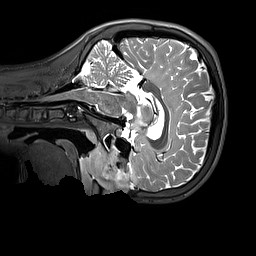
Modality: T2w
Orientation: sagittal
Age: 11
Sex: male
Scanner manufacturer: siemens
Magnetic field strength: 3 T
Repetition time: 3.2 s
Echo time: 0.408 s